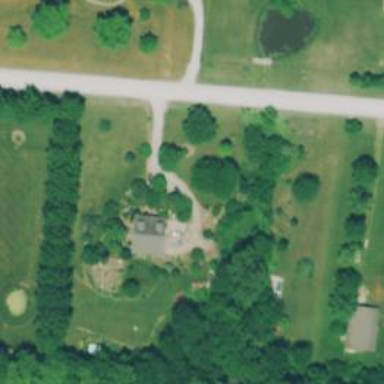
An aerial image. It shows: Driveway.